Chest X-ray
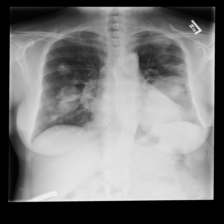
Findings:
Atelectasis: negative
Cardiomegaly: positive
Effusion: positive
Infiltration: negative
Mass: negative
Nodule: negative
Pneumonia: negative
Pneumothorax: negative
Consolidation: negative
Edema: negative
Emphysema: negative
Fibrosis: negative
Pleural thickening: negative
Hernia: negative